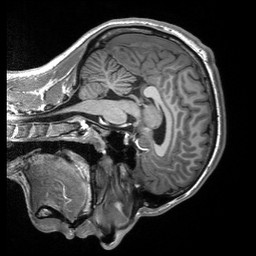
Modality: T1w
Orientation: sagittal
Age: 21
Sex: male
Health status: healthy
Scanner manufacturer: siemens
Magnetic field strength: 3 T
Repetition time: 2.53 s
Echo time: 0.00219 s